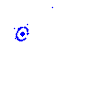
Particle: pion